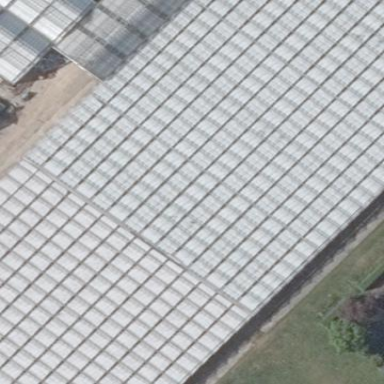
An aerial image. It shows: Greenhouse.